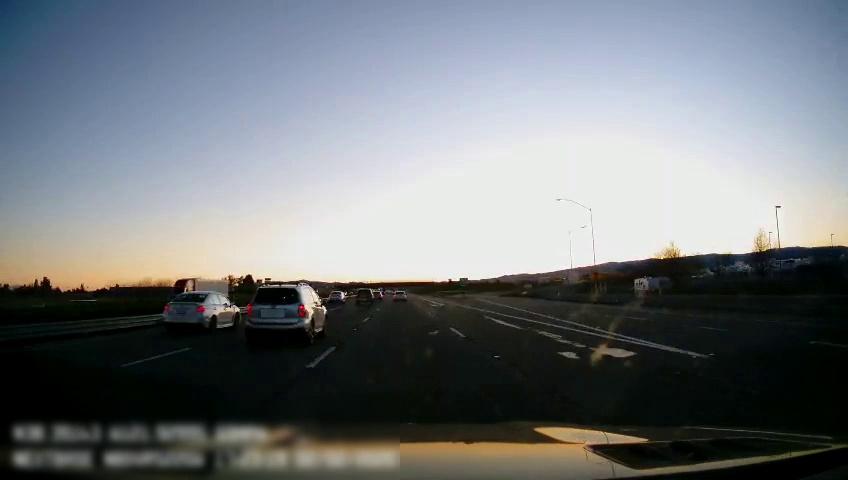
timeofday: Dusk/Dawn/Twilight
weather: Cloudy
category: Drivable Space
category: Vehicles | Truck
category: Vehicles | Car
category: Vehicles | SUV
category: Vehicles | Car
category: Vehicles | SUV
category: Vehicles | Car
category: Vehicles | SUV
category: Lanes | Current Lane
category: Lanes | Current Lane
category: Lanes | Alternate Lane
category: Lanes | Alternate Lane
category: Lanes | Alternate Lane
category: Lanes | Alternate Lane
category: Lanes | Alternate Lane